Field crop: tomato
Growth stage: 2
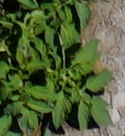
Species: tomato